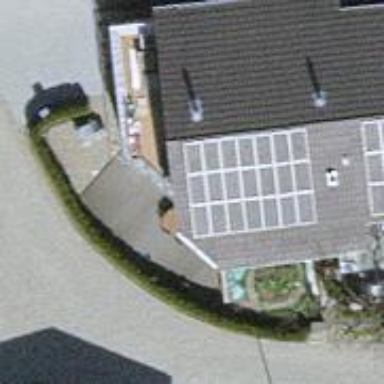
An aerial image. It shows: Solar photovoltaic panel generator.